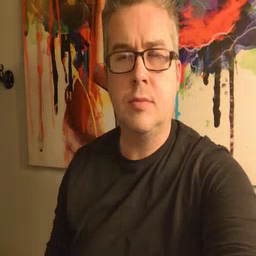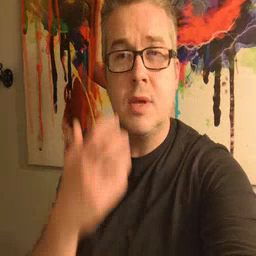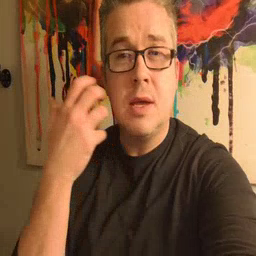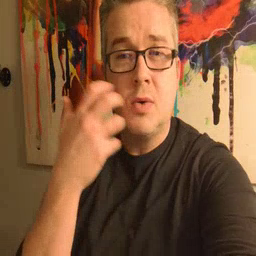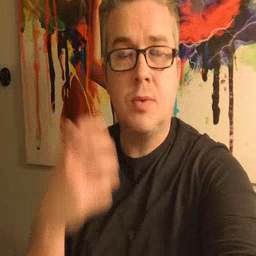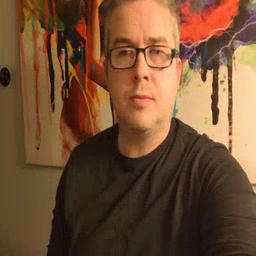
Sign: tiger